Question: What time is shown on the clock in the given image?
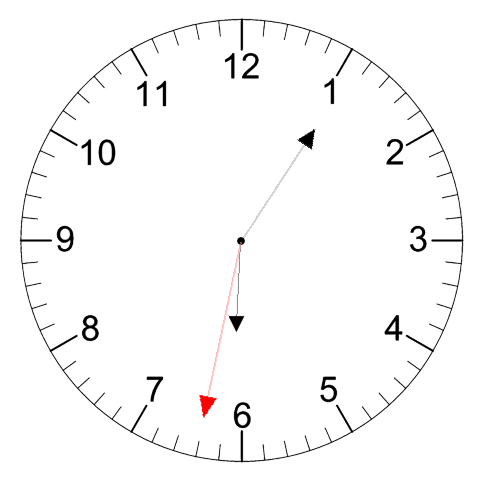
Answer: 06:05:32